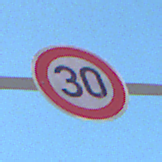
Verkehrszeichen: Geschwindigkeit30
Umgebung: Outdoor, Urban
Tageszeit: Midday
Wetter: Clear
Licht: Natural
Jahreszeit: NotSpecified
Kontrast: HighContrast